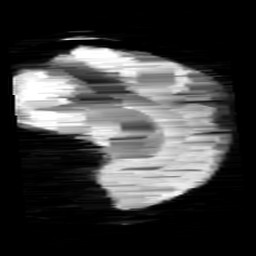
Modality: minIP
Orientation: sagittal
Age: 10
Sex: female
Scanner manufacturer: siemens
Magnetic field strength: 3 T
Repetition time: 0.027 s
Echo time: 0.02 s